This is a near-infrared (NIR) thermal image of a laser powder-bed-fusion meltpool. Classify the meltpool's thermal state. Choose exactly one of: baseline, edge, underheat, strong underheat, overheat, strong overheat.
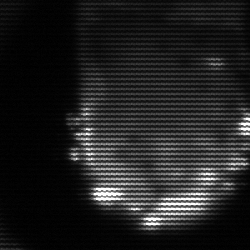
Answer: baseline